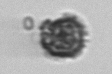
Label: Syracosphaera_pulchra